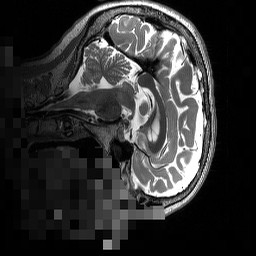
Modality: T2w
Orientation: sagittal
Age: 53
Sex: female
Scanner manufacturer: siemens
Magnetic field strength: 3 T
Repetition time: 3.39 s
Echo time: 0.39 s